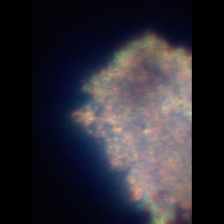
Taxon: Unknown_detritus
Group: Unknown